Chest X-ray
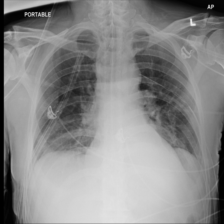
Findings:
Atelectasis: positive
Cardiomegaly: negative
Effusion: negative
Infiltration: negative
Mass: negative
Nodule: negative
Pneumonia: negative
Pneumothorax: negative
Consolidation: negative
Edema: negative
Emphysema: negative
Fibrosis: negative
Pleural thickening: negative
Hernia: negative